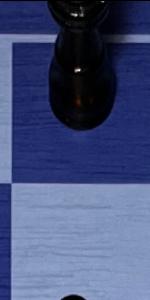
Label: Empty